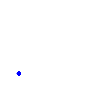
Particle: pion